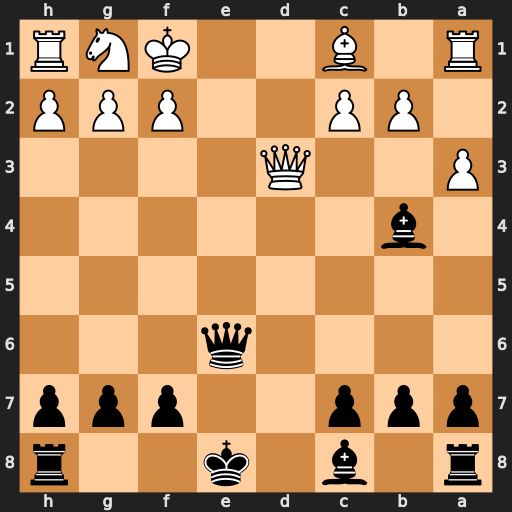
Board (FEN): r1b1k2r/ppp2ppp/4q3/8/1b6/P2Q4/1PP2PPP/R1B2KNR
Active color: b
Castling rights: kq
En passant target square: -
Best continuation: Qe1#